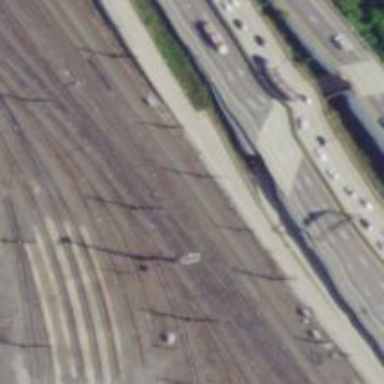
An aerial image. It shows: Railway track with contact line for electrification.